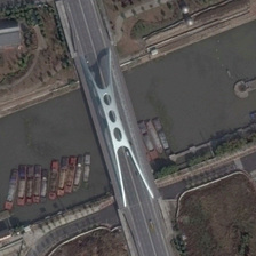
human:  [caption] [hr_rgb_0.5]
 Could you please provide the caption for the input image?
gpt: Some red cargo ships were parked on both sides of the two-way bridge.

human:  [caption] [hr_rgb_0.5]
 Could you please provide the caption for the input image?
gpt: Some red cargo ships are moored on both sides of the two-way bridge.

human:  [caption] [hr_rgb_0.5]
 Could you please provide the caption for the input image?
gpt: Some red cargo ships were parked on both sides of the two-way deck.

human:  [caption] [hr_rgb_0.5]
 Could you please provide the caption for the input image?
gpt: There is a white building on the broad bridge.

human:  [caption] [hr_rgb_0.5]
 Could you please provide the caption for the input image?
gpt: There is a white building on a wide bridge.